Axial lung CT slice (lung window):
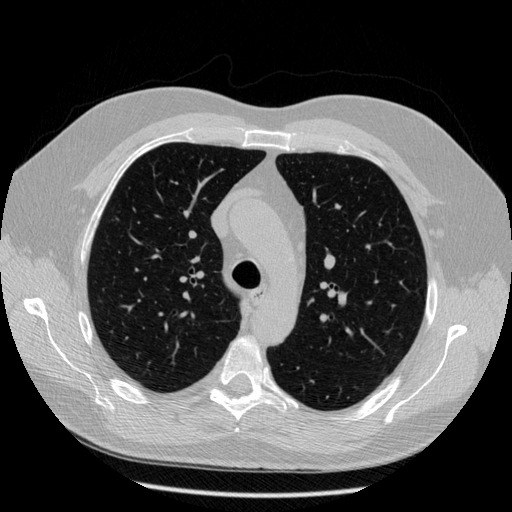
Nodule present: no